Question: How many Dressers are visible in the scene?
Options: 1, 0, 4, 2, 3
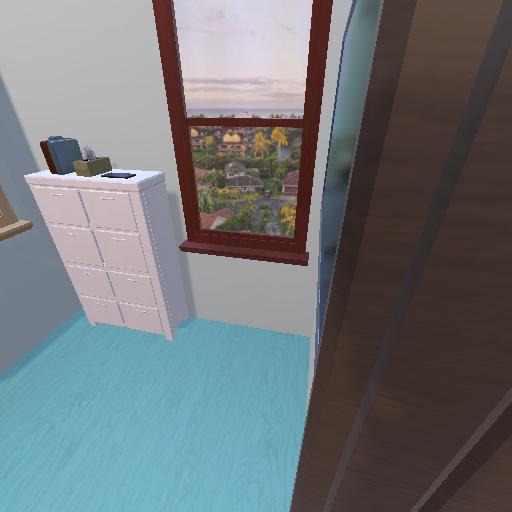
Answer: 1